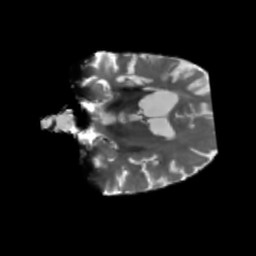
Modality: T2w
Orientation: coronal
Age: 70
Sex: male
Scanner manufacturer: siemens
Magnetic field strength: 3 T
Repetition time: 5.25 s
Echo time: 0.08 s